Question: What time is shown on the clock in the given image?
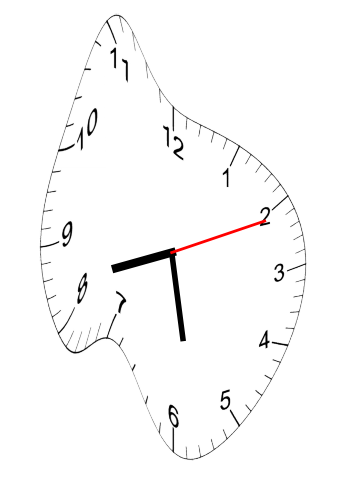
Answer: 08:28:11